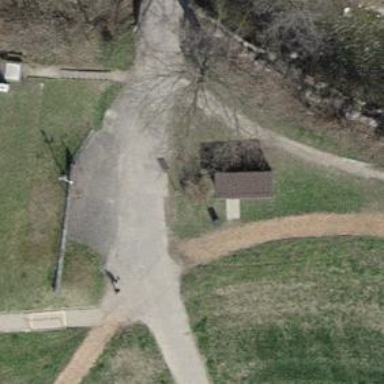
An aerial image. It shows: Bench.